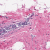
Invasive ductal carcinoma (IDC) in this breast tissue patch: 0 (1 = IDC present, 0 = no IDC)